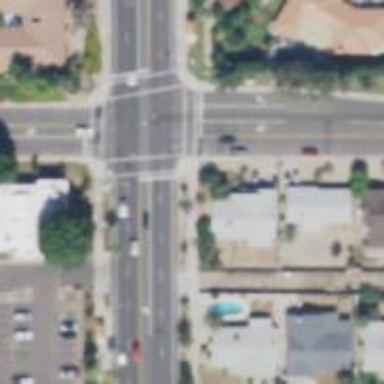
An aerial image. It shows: Solid stop line on the road marking.